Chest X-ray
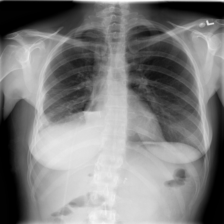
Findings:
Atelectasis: negative
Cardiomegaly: negative
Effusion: positive
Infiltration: negative
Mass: negative
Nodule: negative
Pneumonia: negative
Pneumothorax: negative
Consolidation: negative
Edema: negative
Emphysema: negative
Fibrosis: negative
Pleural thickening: negative
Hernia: negative